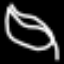
Label: leaf